You are looking at raw rotor-rig vibration samples arranged as a grayscale image. Classify the rotor condition as one of: normal, misalignment, unbalance, looseness.
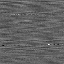
Answer: misalignment